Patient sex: F
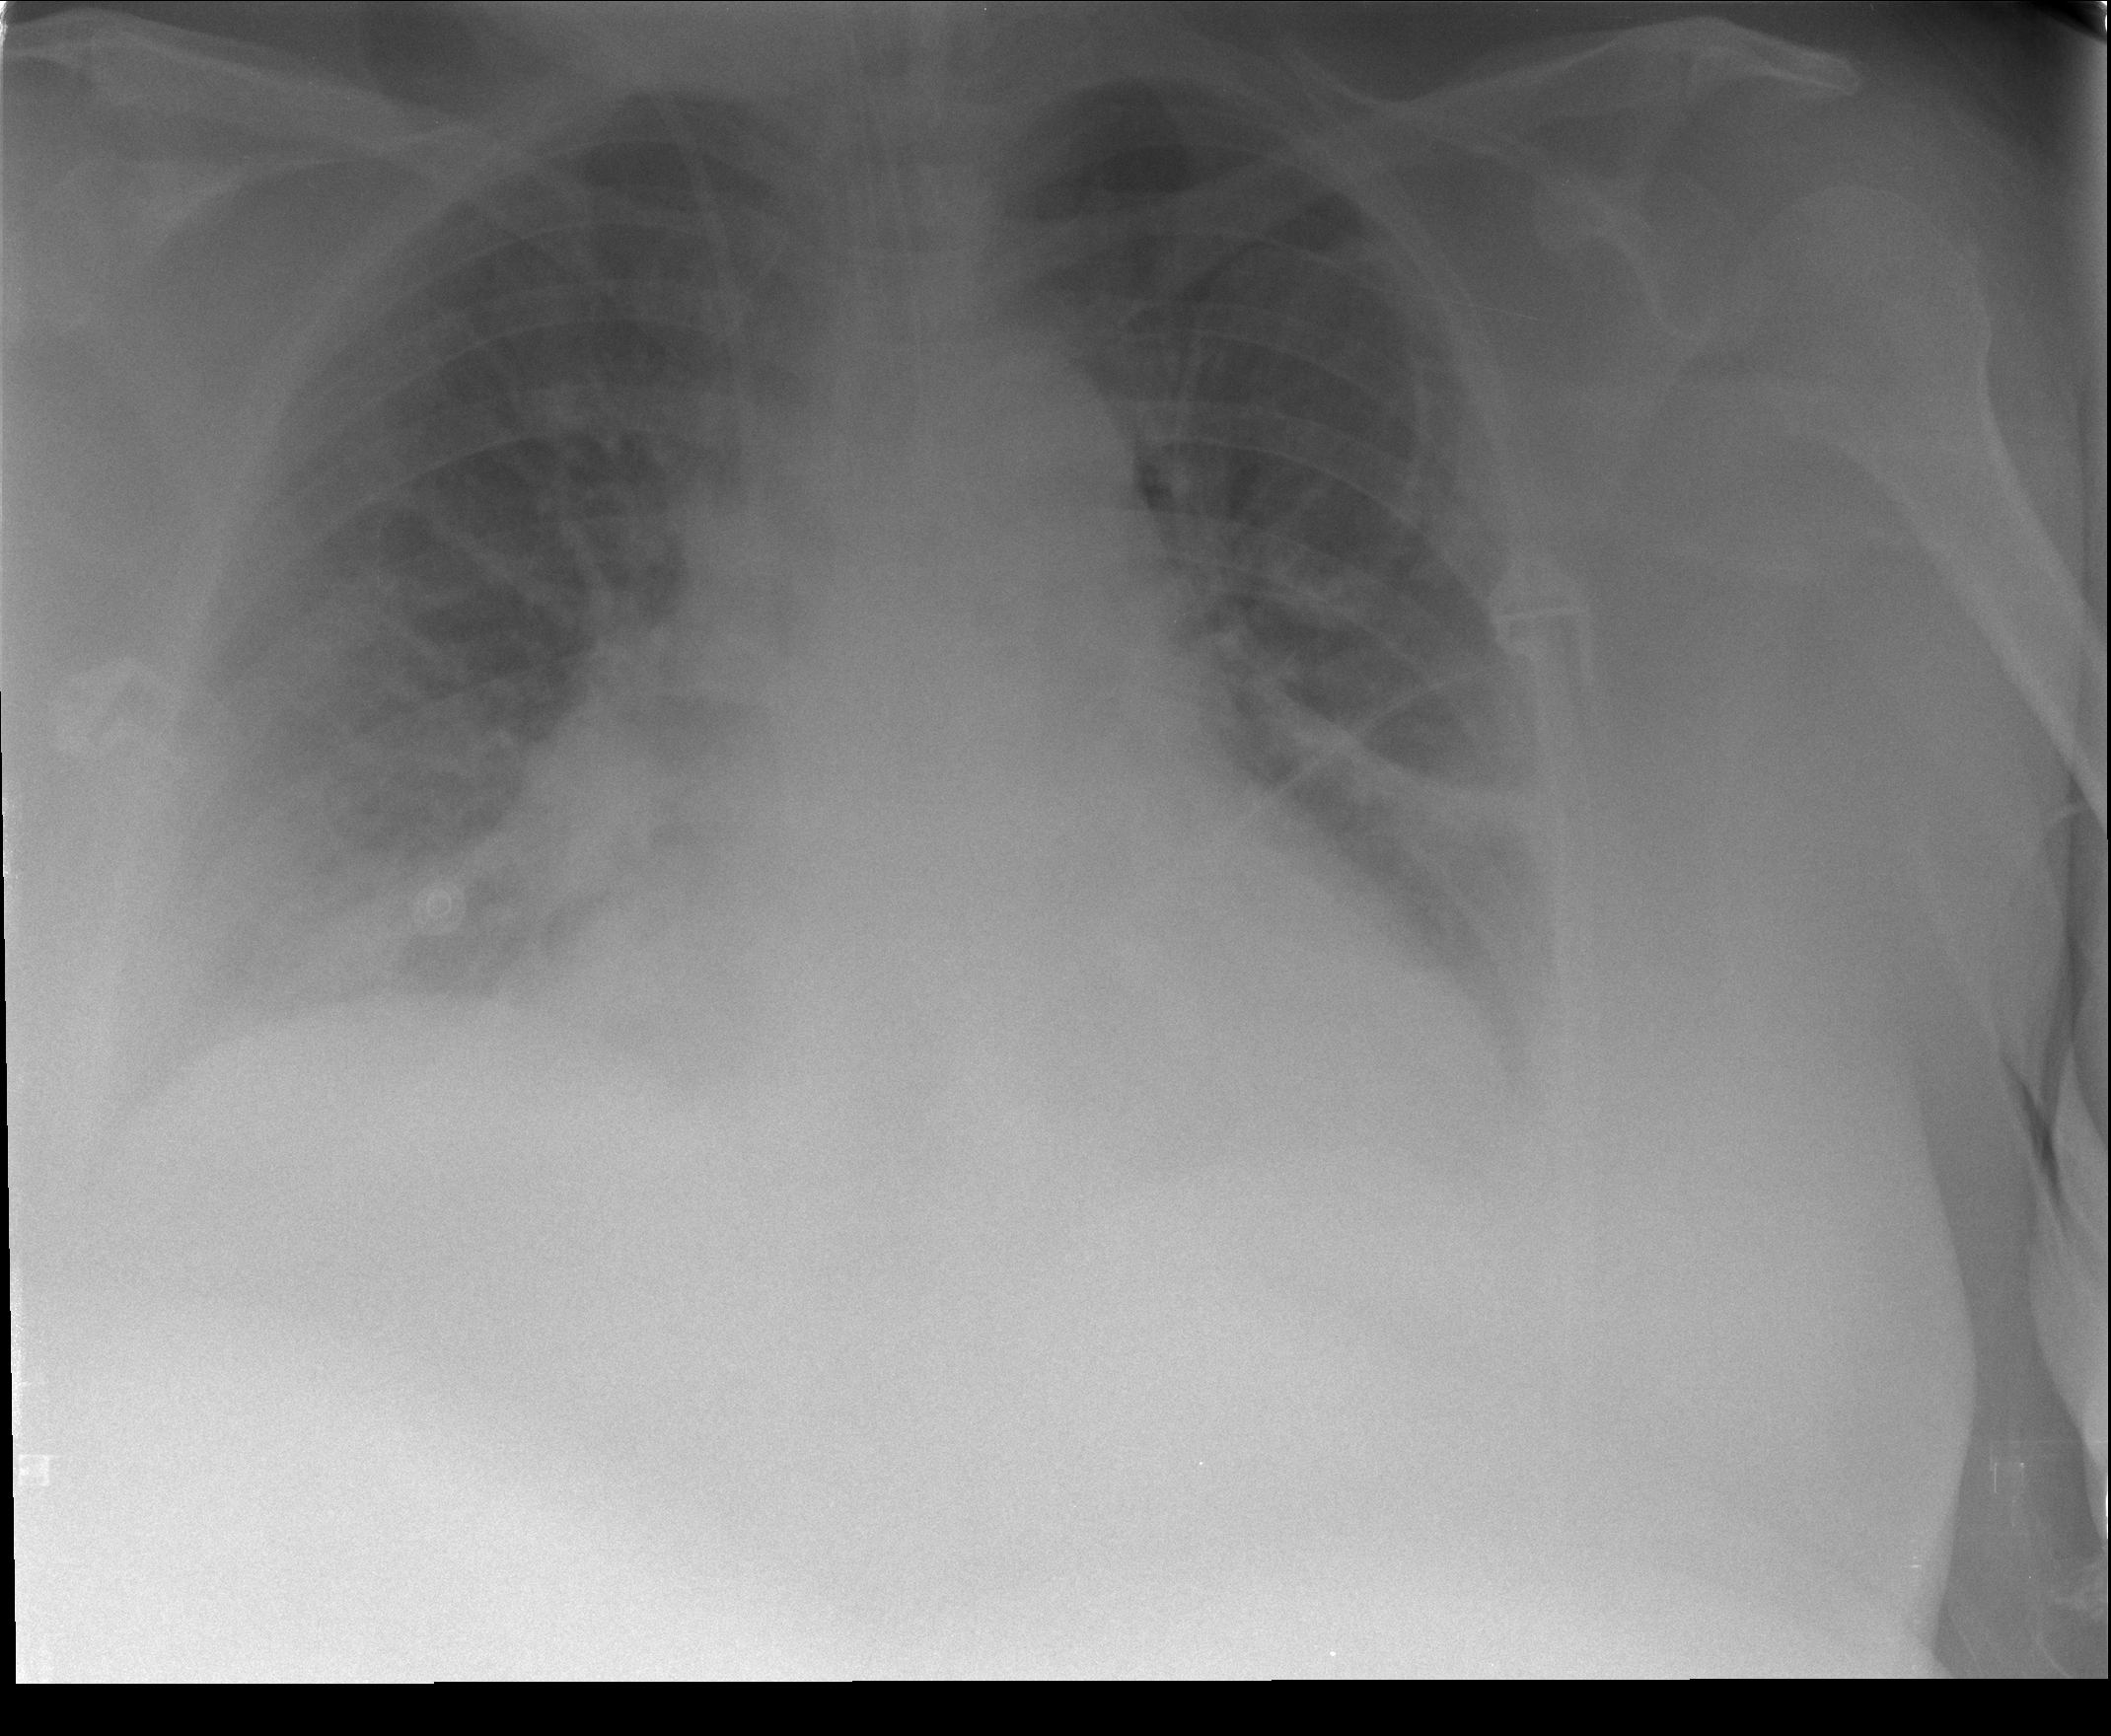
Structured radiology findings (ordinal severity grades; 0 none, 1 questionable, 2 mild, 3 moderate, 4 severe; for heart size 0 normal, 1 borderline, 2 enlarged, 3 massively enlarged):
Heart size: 2
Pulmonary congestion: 3
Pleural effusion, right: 0
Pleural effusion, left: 1
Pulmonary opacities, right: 2
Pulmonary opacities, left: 2
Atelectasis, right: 0
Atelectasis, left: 2